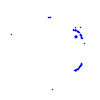
Particle: proton